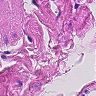
Metastatic tissue present: no